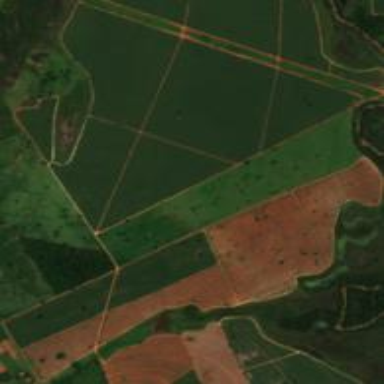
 which is harvested to produce sugar cane."